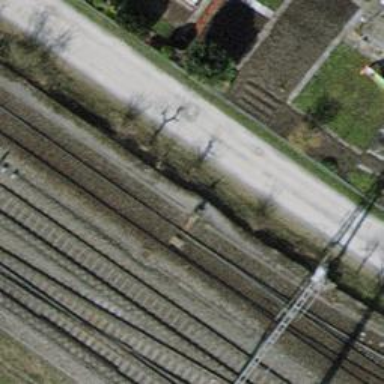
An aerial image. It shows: Railway switch.